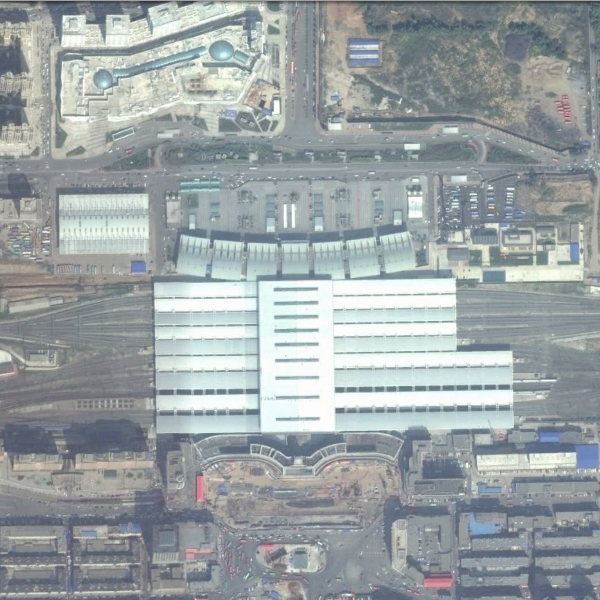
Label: RailwayStation